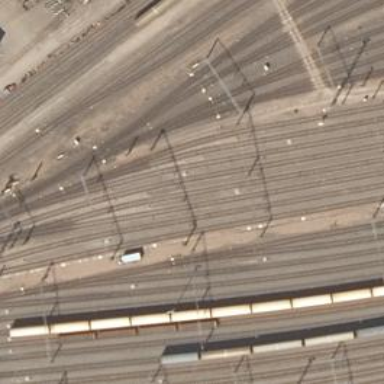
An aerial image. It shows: Rail yard with electrified contact lines for the trains.